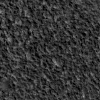
Atmospheric dust classification: not_dusty